Current action and preconditions to check: path_clear

Your task: For each precondition in the list above, predict whether it will hold at this action.

Consider the current scene as observed from the mobile robot's camera, and analyze the predicted future states of all dynamic agents (e.g., people, animals, vehicles, or any moving entities) within the NEXT SECOND.

IMPORTANT: Only answer "very likely" if you are absolutely certain—based on strong, clear evidence—that a dynamic agent will violate the precondition in the predicted future state. Do NOT answer "very likely" for unlikely, ambiguous, or low-probability risks.

Ask yourself for each precondition: Is there a high probability, with clear and convincing evidence, that the predicted future states of any dynamic agent will interfere with the predicted future state of the currently executing action within the NEXT SECOND, causing that precondition to fail?

Assess the risk level based on these predictions. Use "likely" or "very likely" if motions create a clear risk of interference.

Use "neutral" or "improbable" if agents are nearby but their predicted paths are clearly diverging or non-conflicting.

Failure Risk Categories: "very improbable", "improbable", "neutral", "likely", "very likely"

Answer Format: Output ONLY the probability_of_failure value from these categories: "very improbable", "improbable", "neutral", "likely", "very likely"

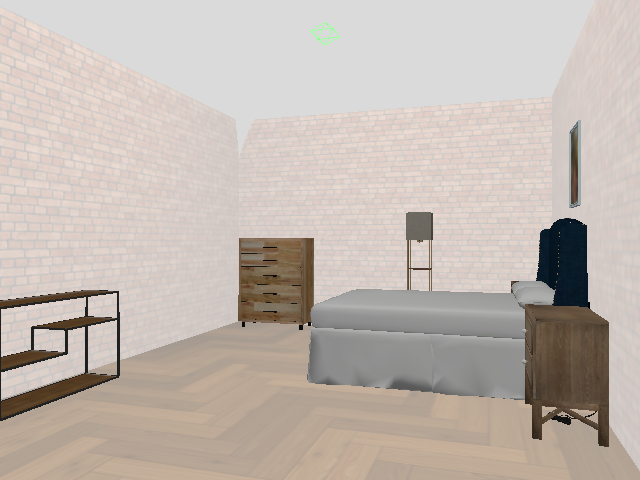

Answer: very improbable